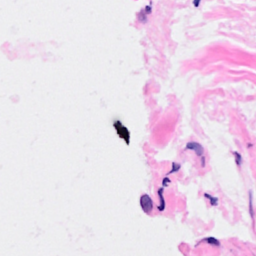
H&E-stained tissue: Breast